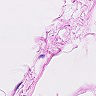
Metastatic tissue present: no